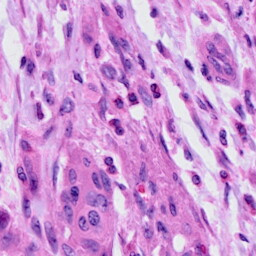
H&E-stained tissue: Cervix